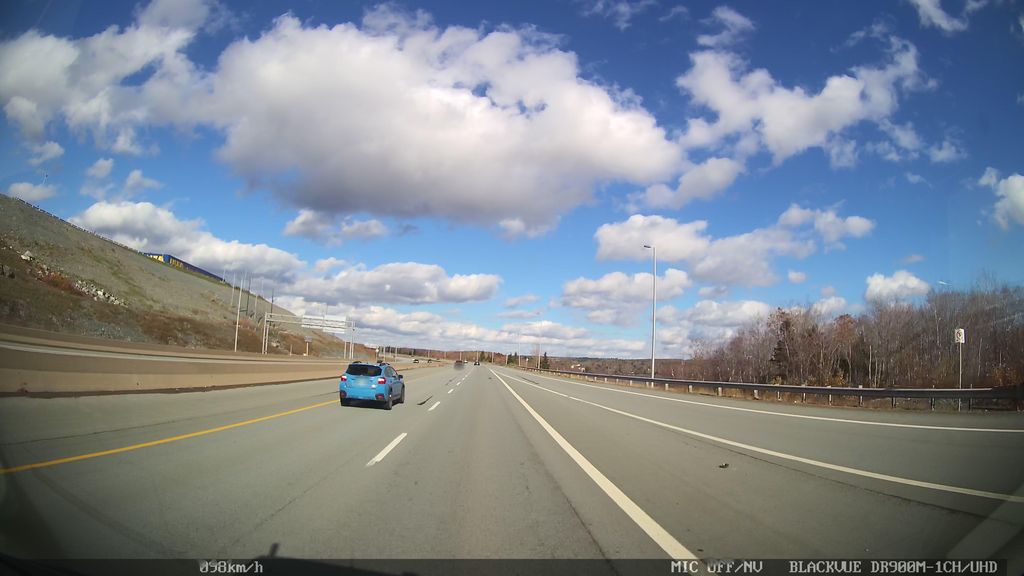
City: halifax